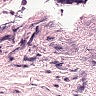
Metastatic tissue present: no